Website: crate-barrel
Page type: address-validator
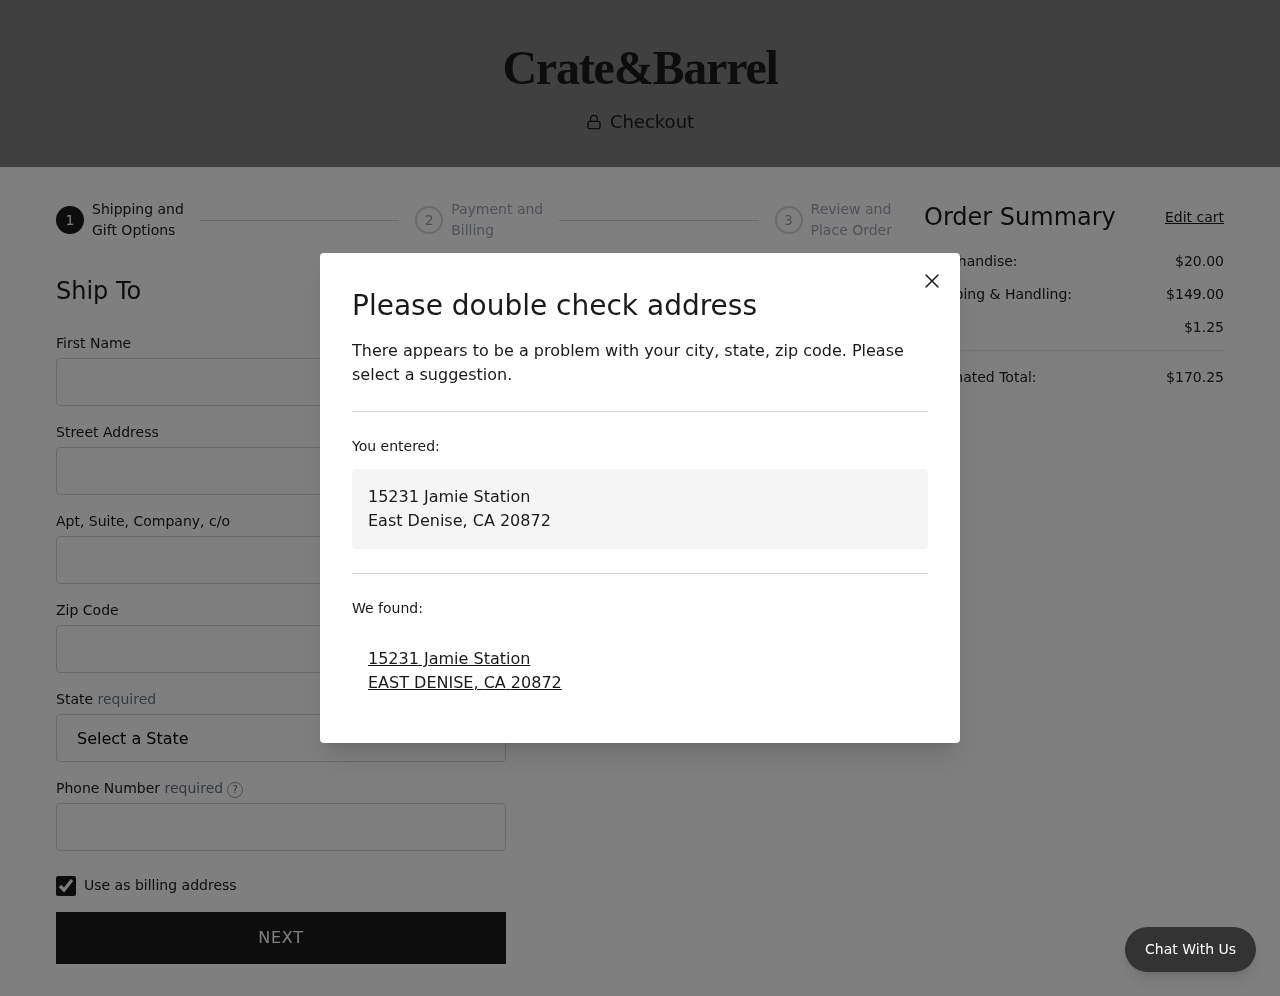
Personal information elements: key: PII_CITY
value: East Denise
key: PII_CITY
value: EAST DENISE
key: PII_FIRSTNAME
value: Howard
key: PII_PHONE
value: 8594887423
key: PII_POSTCODE
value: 20872
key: PII_STATE
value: California
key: PII_STATE_ABBR
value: CA
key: PII_STREET
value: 15231 Jamie Station
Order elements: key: ORDER_SUBTOTAL
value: $20.00
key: ORDER_SHIPPING_COST
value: $149.00
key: ORDER_TAX
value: $1.25
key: ORDER_TOTAL
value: $170.25